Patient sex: M
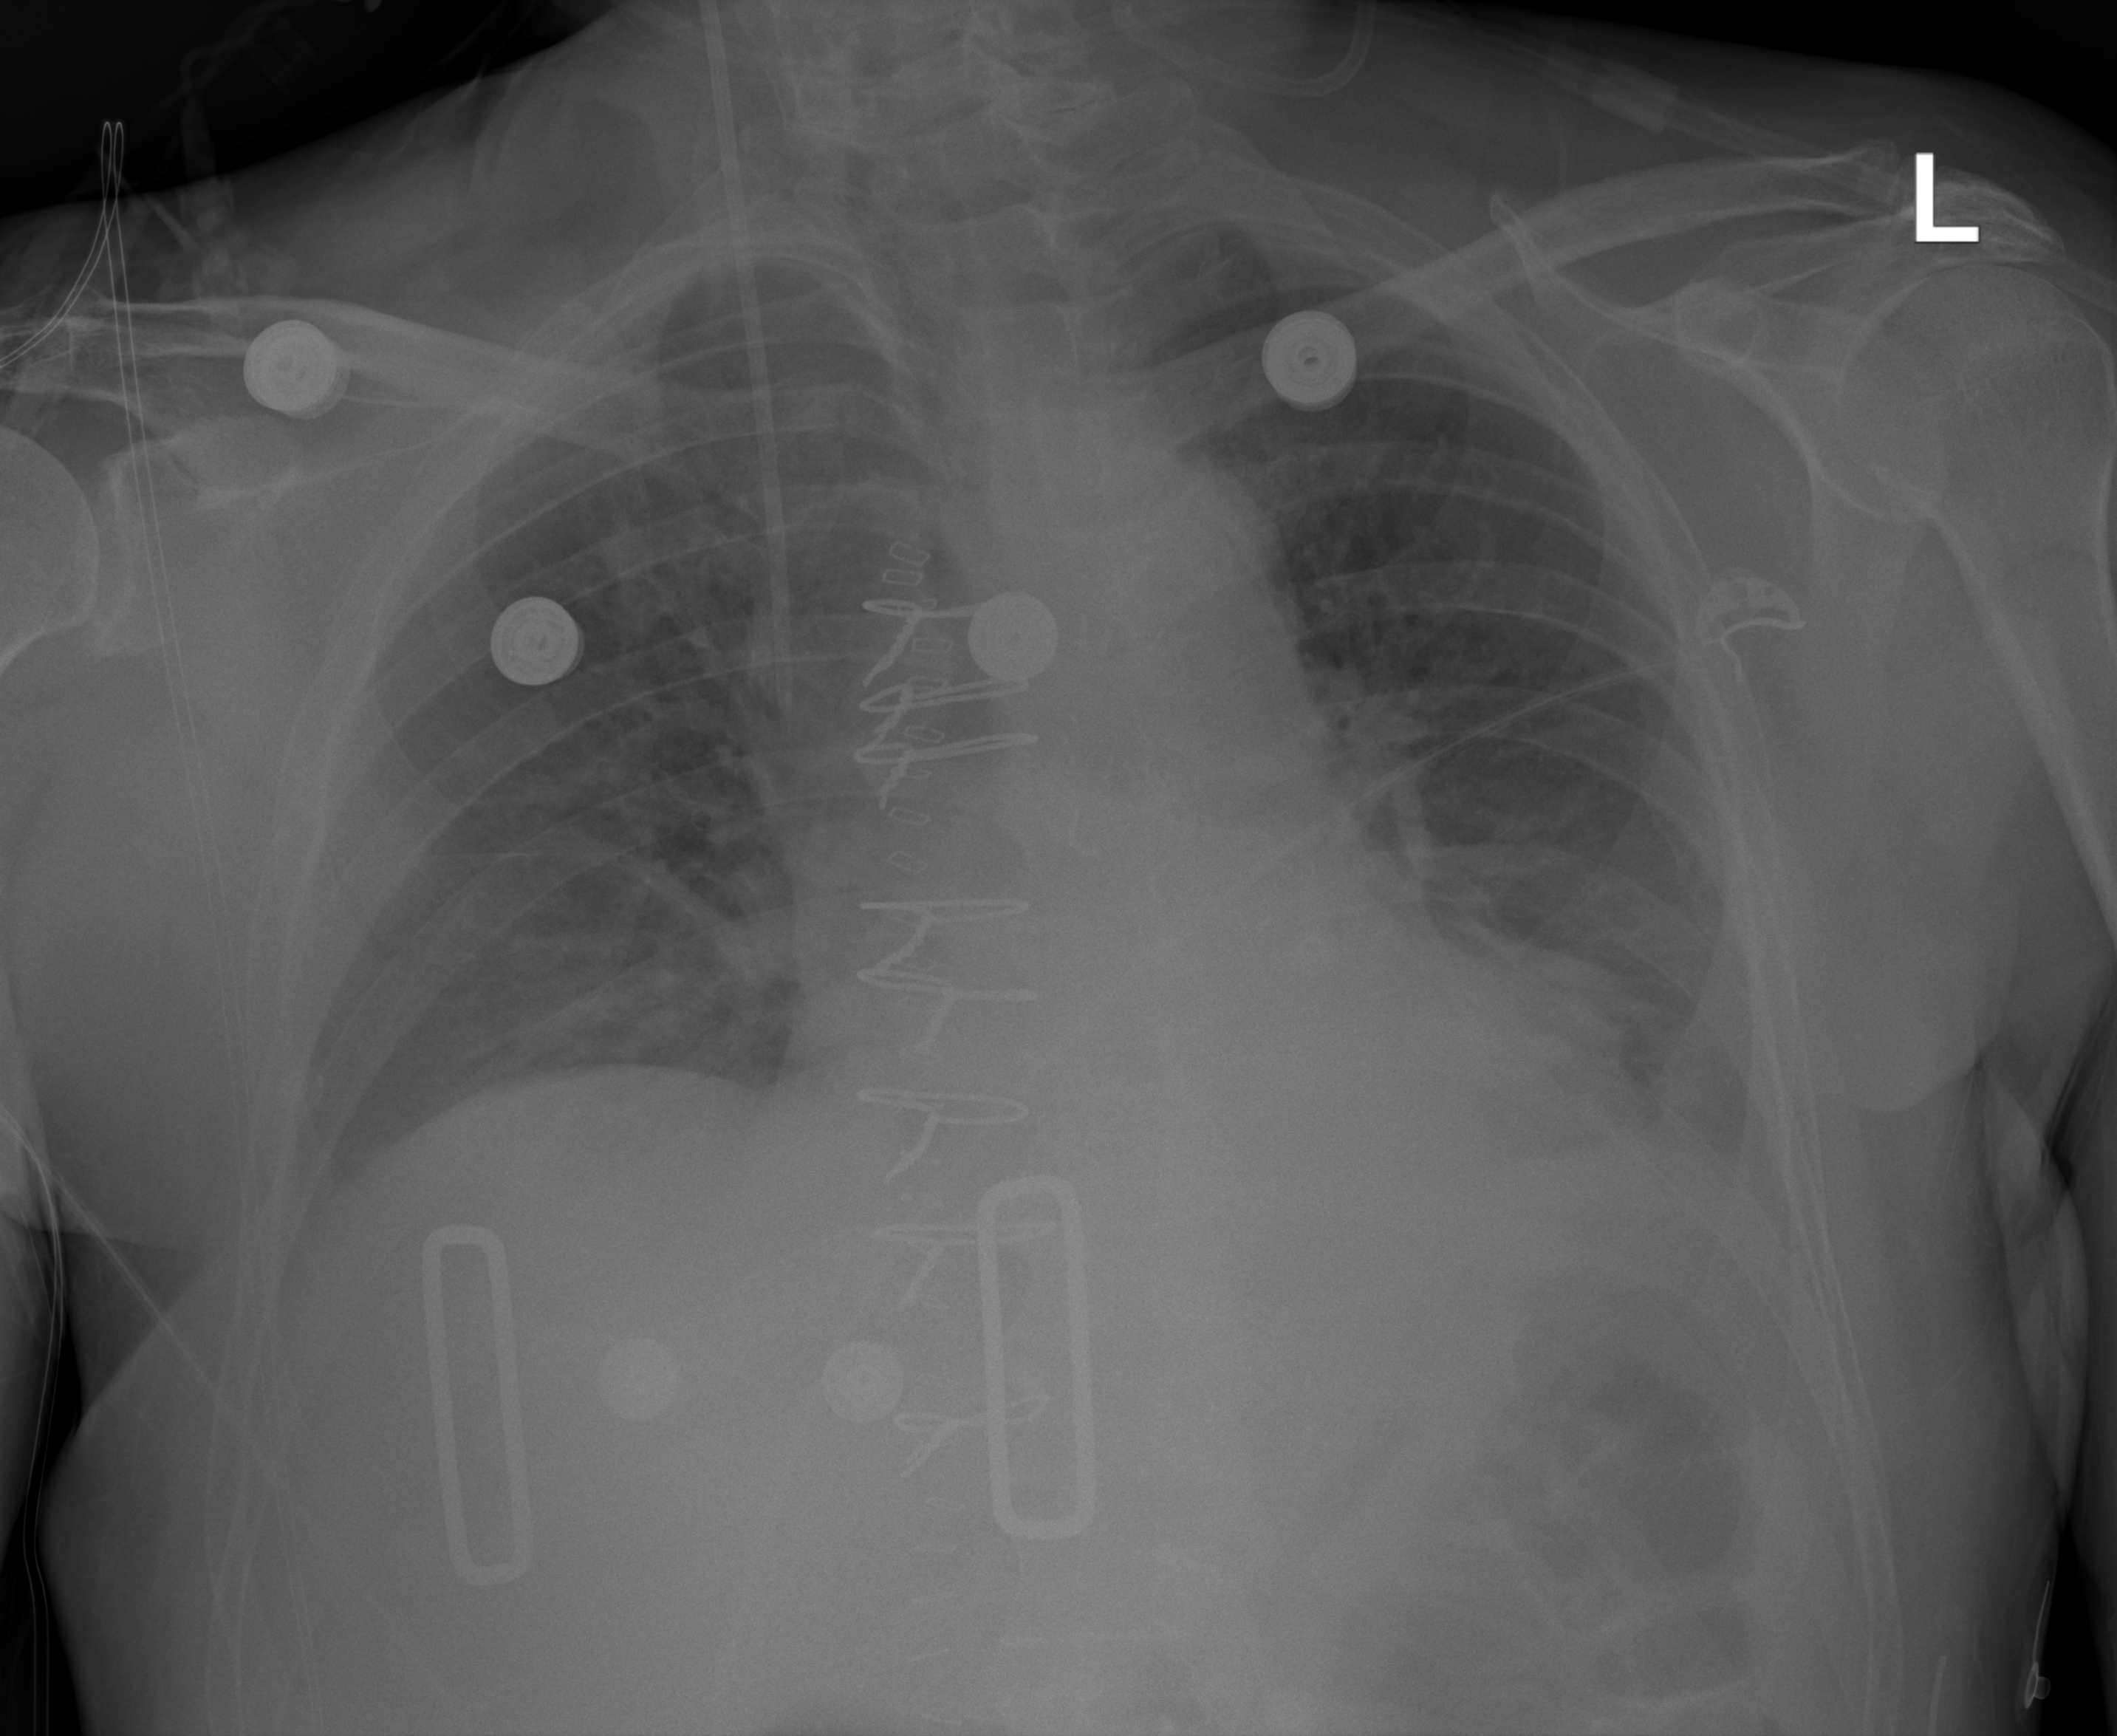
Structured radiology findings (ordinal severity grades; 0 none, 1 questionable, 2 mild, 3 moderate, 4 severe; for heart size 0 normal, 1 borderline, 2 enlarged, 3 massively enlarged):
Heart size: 1
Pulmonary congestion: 2
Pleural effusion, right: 2
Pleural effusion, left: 2
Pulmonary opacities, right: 0
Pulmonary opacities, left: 0
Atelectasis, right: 2
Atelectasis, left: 2